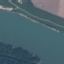
Land use / land cover: River